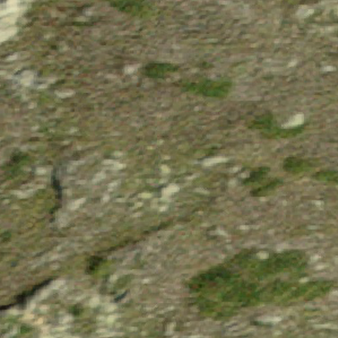
Label: other